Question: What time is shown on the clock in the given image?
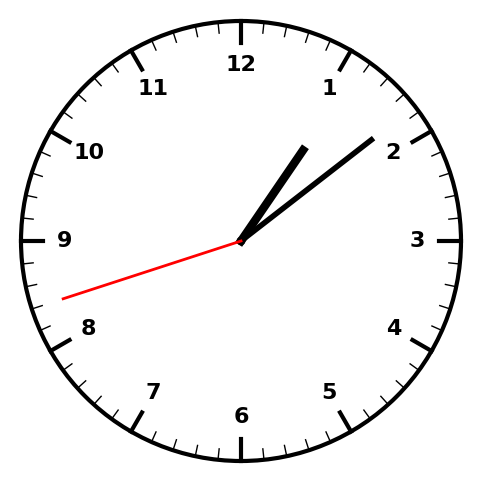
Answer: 01:08:42